Here is the raw acceleration-versus-time signal recorded on a bearing housing. Determine the bearing's health state. Answer with exactly one of: normal, inner_race, outer_race, ball.
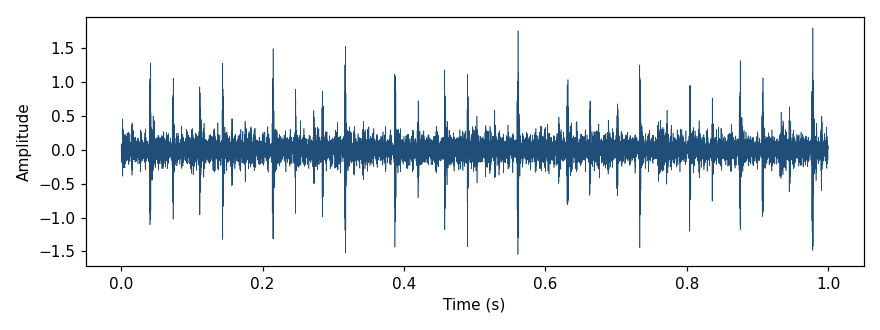
Answer: inner_race